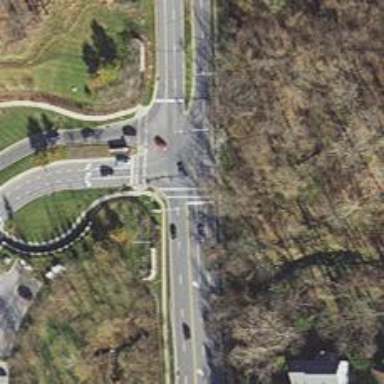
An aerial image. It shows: Zebra crossing on the road.